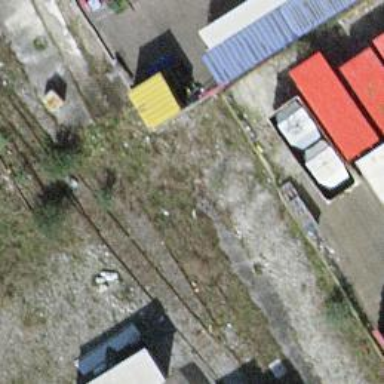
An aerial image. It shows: Abandoned railway spur with one track.